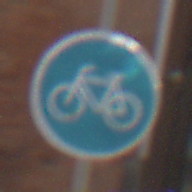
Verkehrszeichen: Radweg
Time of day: Midday
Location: Outdoor (Urban)
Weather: Clear
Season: NotSpecified
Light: Natural